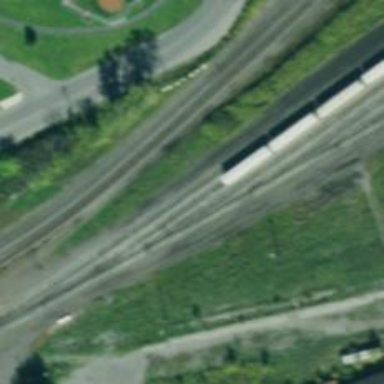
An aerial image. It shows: Railway siding for service.